Question: I have issue regarding , what I am doing is opening the select menus on a container in which it is contained.
<URL>
'''
<div class="container" onClick="$('#select-choice-7').selectmenu('open');">
<label for="select-choice-7" class="select">Select, native menu3</label>
<select name="select-choice-7" id="select-choice-7" data-native-menu="false">
<option value="standard">Standard: 7 day</option>
<option value="rush">Rush: 3 days</option>
<option value="express">Express: next day</option>
<option value="overnight">Overnight</option>
</select>
</div>
'''
I am trying to open the 'selectmenu' through inline jquery 'onClick="$('#select-choice-7').selectmenu('open');"' but it shows some some weird errors in my firebug console.

'''
too much recusion
'''
My Firefox v19 shows this error on console and chrome unfortunately crashes...
What am I doing wrong?
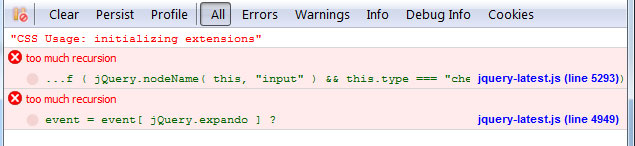
Answer: You should not include the '<select>' in the 'onclick' element, it will make it a forever loop, working demo
<URL>
'''
<label for="select-choice-7" class="select" onclick="$('#select-choice-7').selectmenu('open');">Select, native menu3</label>
'''
Or may be some checking could fix it